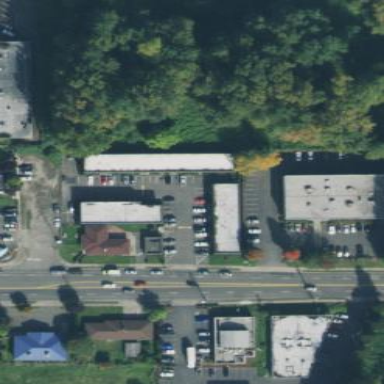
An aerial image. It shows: Commercial area.